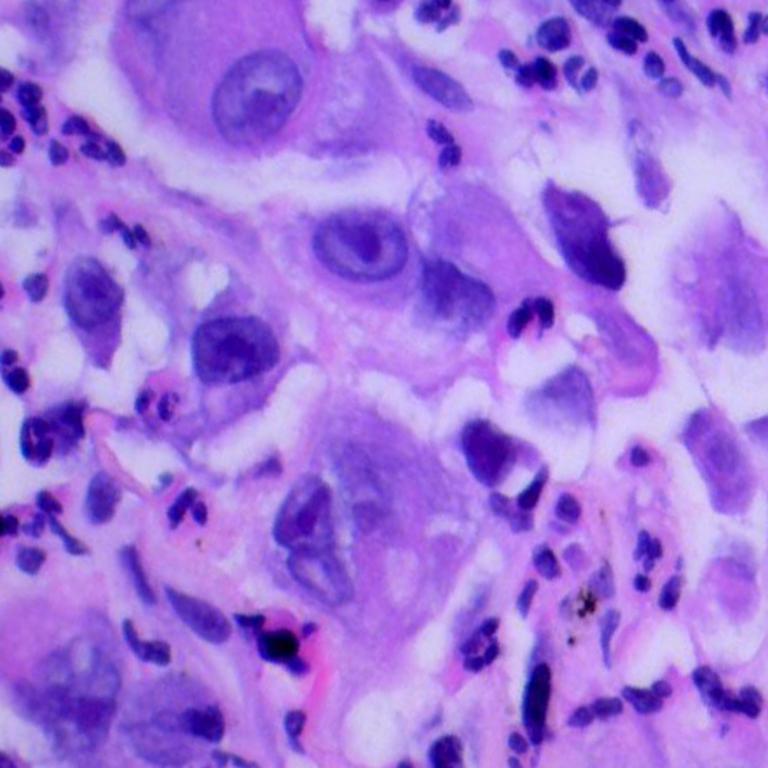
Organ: lung
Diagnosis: adenocarcinomas